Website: lowes
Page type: order-returns
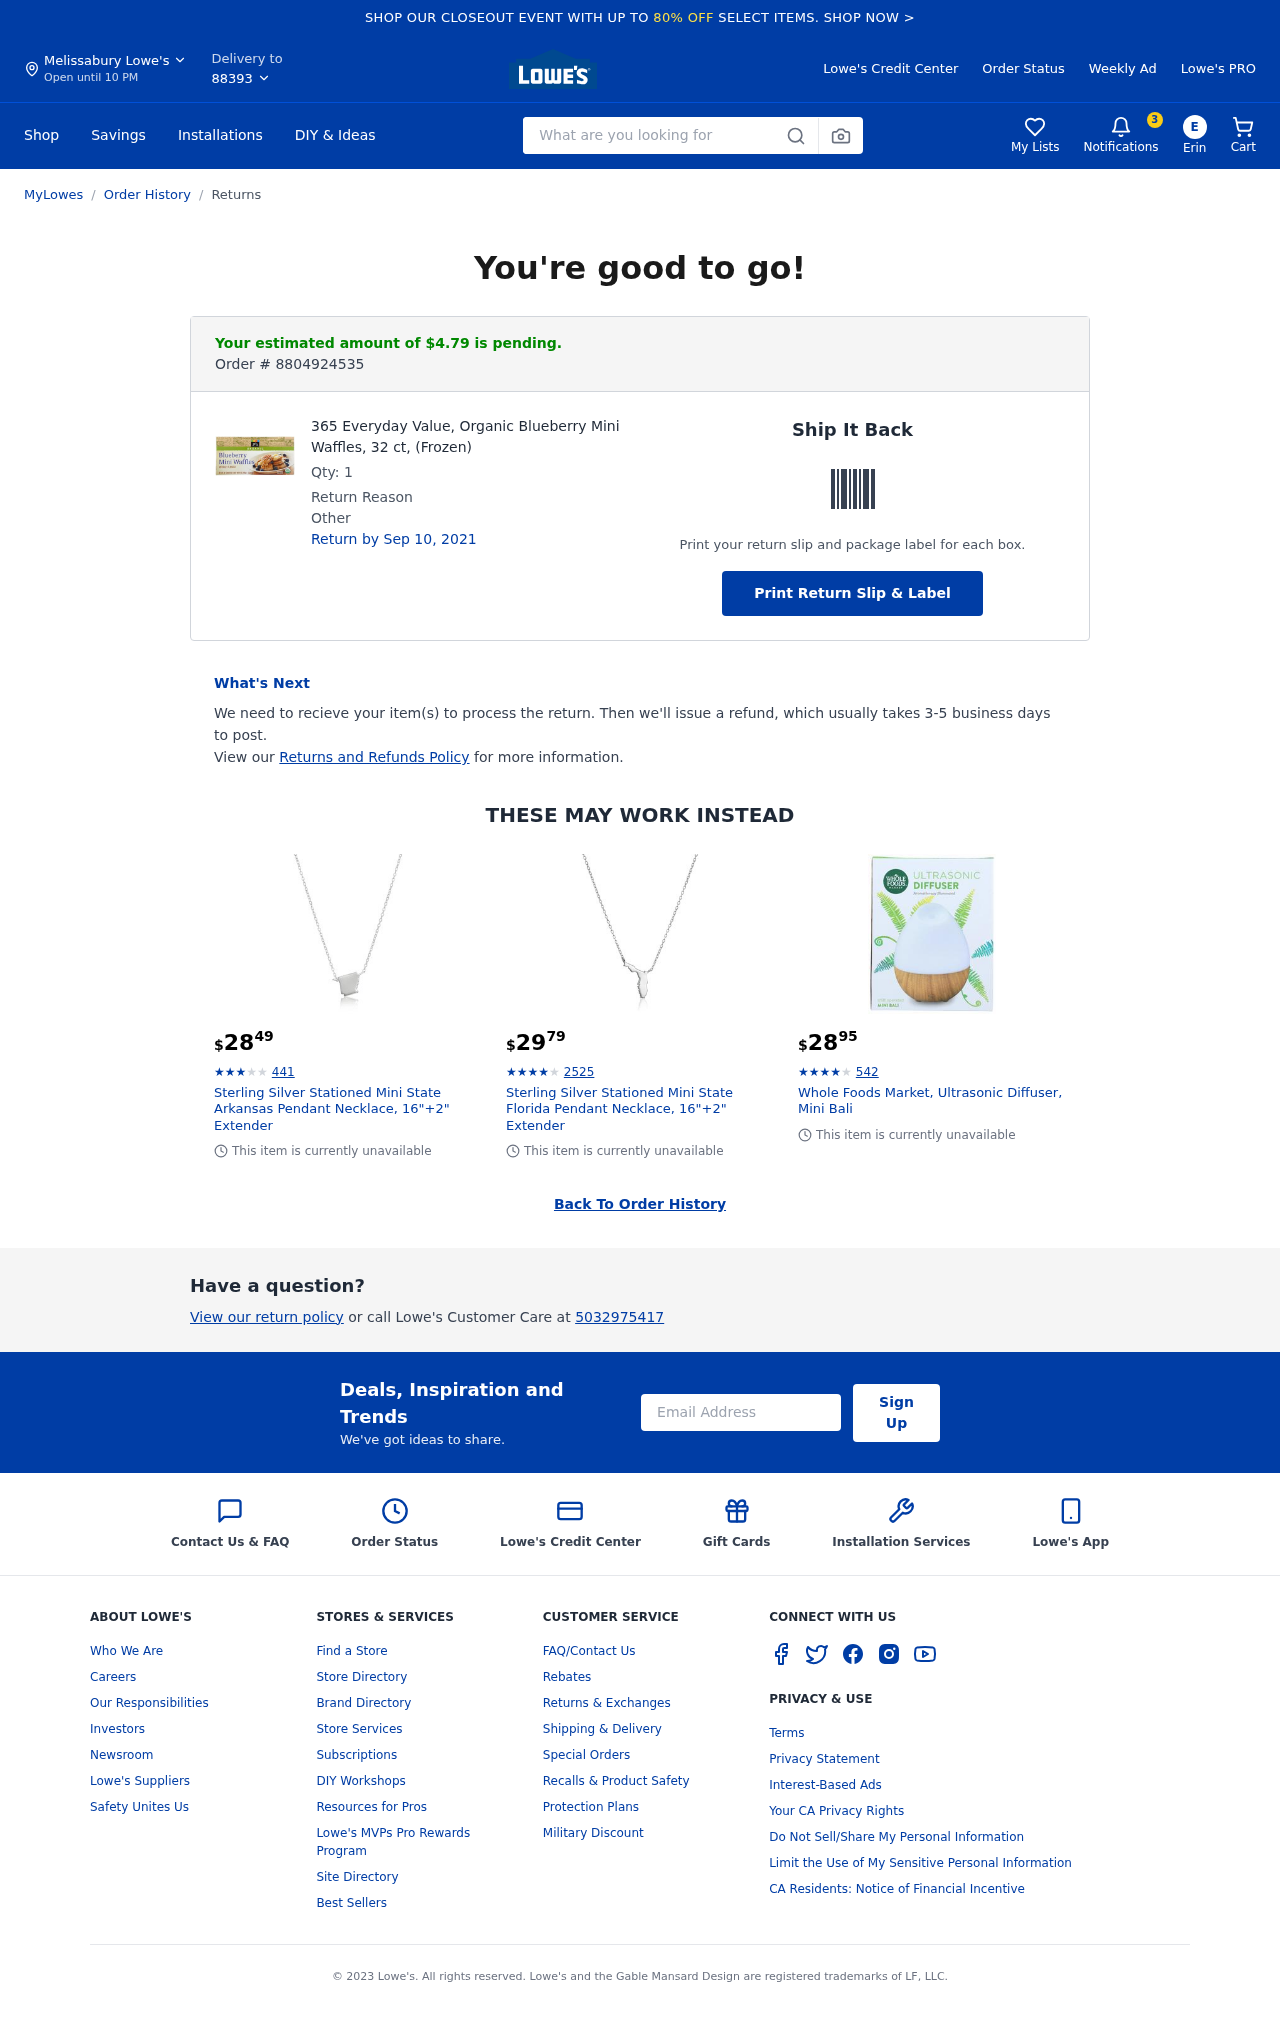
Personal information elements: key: PII_CITY
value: Melissabury
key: PII_EMAIL
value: erin_ochoa@yahoo.com
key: PII_FIRSTNAME
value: Erin
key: PII_PHONE
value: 5032975417
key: PII_POSTCODE
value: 88393
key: PII_FIRSTNAME_INITIAL
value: E
Product elements: key: PRODUCT1_NAME
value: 365 Everyday Value, Organic Blueberry Mini Waffles, 32 ct, (Frozen)
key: PRODUCT1_QUANTITY
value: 1
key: PRODUCT2_NAME
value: Sterling Silver Stationed Mini State Arkansas Pendant Necklace, 16"+2" Extender
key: PRODUCT2_NUM_RATINGS
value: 441
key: PRODUCT2_PRICE
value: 28.49
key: PRODUCT2_RATING
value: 3.6
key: PRODUCT3_NAME
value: Sterling Silver Stationed Mini State Florida Pendant Necklace, 16"+2" Extender
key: PRODUCT3_NUM_RATINGS
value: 2525
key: PRODUCT3_PRICE
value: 29.79
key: PRODUCT3_RATING
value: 4.2
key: PRODUCT4_NAME
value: Whole Foods Market, Ultrasonic Diffuser, Mini Bali
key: PRODUCT4_NUM_RATINGS
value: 542
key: PRODUCT4_PRICE
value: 28.95
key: PRODUCT4_RATING
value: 4
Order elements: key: ORDER_NUM_ITEMS
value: Cart
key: ORDER_TOTAL
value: Your estimated amount of $4.79 is pending.
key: ORDER_ID
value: Order # 8804924535
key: ORDER_RETURN_BY_DATE
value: Return by Sep 10, 2021
Search elements: key: HEADER_SEARCH
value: What are you looking for
Other elements: key: NOTIFICATION_COUNT
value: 3